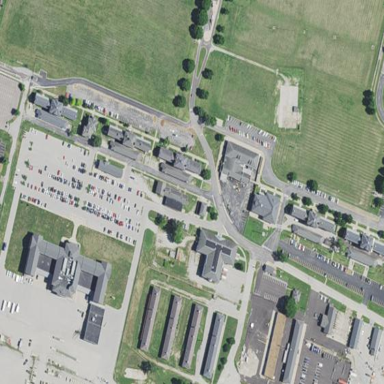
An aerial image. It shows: Military barracks.